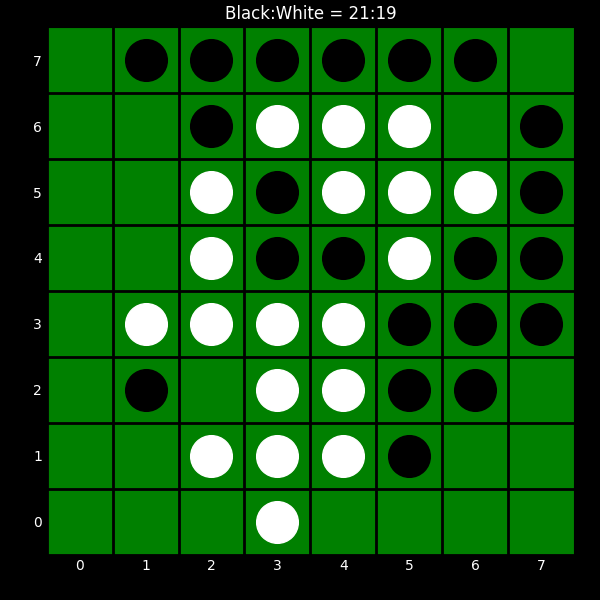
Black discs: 21
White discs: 19